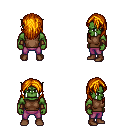
a pixel art fantasy rpg character, male body template, orc, green skin, brown sleeveless shirt, magenta pants, dark blonde long hairstyle, leather bracers, brown shoes, four views (front, back, left, right), 2x2 character sprite sheet, small pixel art, hard edges, no anti-aliasing